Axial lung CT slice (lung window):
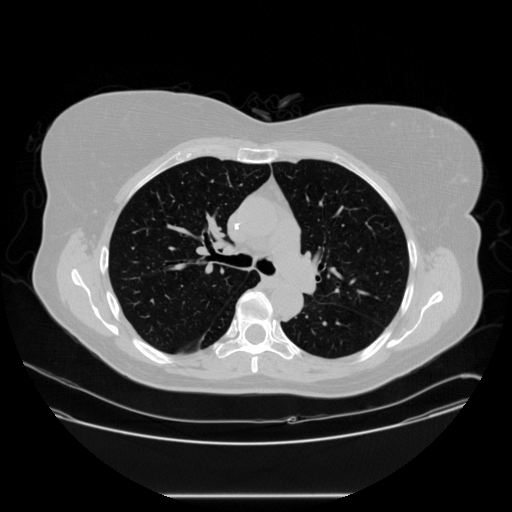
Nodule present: no